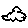
Label: cloud